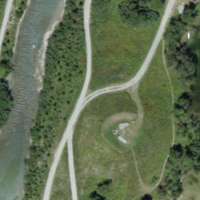
EUNIS habitat code: 53
Species observed at this site:
Pimpinella major
Tanacetum vulgare
Centaurea scabiosa
Matricaria discoidea
Plantago media